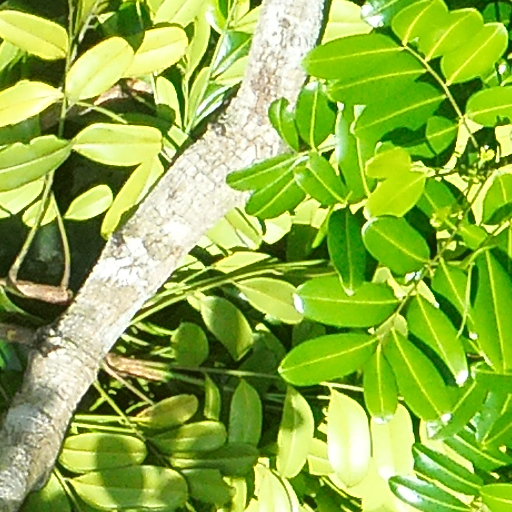
Species: Simarouba amara
GBIF accepted scientific name: Simarouba amara
Crown area (m\u00b2): 116.898